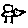
Label: bird